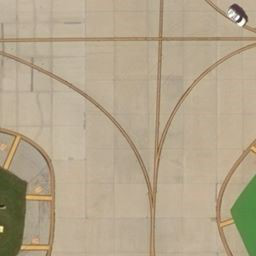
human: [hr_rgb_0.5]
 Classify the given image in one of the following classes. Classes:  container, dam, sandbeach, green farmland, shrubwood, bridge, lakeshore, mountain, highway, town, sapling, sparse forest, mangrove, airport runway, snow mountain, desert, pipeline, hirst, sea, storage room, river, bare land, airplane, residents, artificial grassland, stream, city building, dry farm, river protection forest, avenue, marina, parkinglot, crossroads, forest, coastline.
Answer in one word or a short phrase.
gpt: airport runway